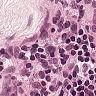
Metastatic tissue present: no